Field crop: maize
Growth stage: 2
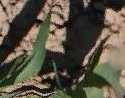
Species: maize